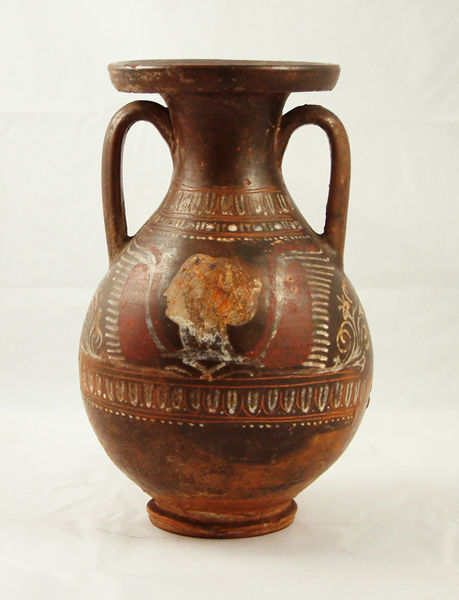
Titel: Two Handled
Standort: Amherst (Massachusetts, USA)
Institution: Mead Art Museum, Amherst College
Schlagwörter: red, white, face, female, hair, nose, old, woman, pattern, patterns, two, brown, pot, vase, angel, greek, roman, orange, metal, ornament, dots, chin, mouth, line, blond, photo, wings, urn, ancient, antique, design, history, rome, art, bottle, ceramic, lips, stripes, paint, stripe, pottery, artifact, jug, drink, wing, dust, container, painted, base, greece, blonde, copper, relic, amphora, handles, jar, clay, object, sphynx, archaeology, patterned, grecian, handle, liquid, decorated, hard, earthenware, rim, holder, baked, handmade